Field crop: maize
Growth stage: 1
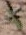
Species: atriplex